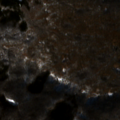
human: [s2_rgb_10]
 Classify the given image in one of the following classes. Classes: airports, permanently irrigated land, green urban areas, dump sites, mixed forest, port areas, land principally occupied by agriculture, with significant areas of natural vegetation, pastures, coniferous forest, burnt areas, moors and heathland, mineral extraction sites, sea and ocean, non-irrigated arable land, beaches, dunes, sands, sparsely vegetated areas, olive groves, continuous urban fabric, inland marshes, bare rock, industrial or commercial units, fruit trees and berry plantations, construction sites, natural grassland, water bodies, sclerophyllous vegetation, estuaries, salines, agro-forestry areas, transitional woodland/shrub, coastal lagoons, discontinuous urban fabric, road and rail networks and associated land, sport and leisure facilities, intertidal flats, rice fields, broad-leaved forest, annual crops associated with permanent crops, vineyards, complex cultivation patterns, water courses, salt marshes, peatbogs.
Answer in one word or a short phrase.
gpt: broad-leaved forest